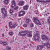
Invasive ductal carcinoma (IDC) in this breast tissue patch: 0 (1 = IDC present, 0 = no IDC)